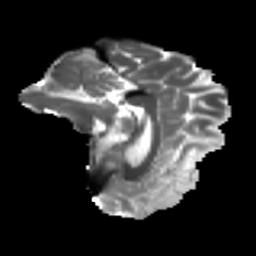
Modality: T2w
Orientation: sagittal
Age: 37
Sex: female
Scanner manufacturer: ge
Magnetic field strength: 3 T
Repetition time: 7.8 s
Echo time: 0.0608 s